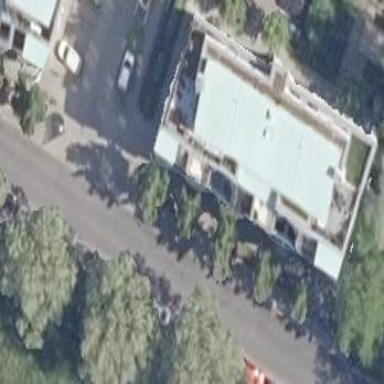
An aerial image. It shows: Flat-roofed apartment building.